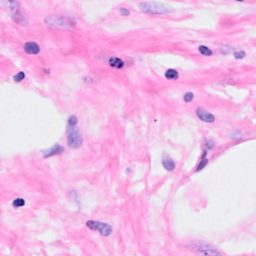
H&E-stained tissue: Breast